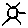
Label: sun